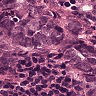
Metastatic tissue present: yes